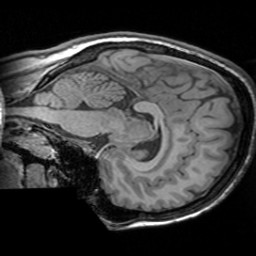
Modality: T1w
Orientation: sagittal
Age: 21
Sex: female
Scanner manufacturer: siemens
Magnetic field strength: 3 T
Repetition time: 1.63 s
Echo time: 0.00311 s